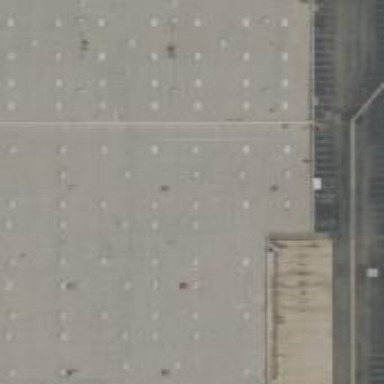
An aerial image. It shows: Warehouse building.